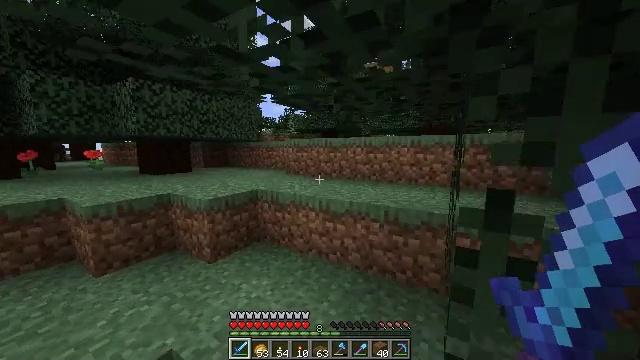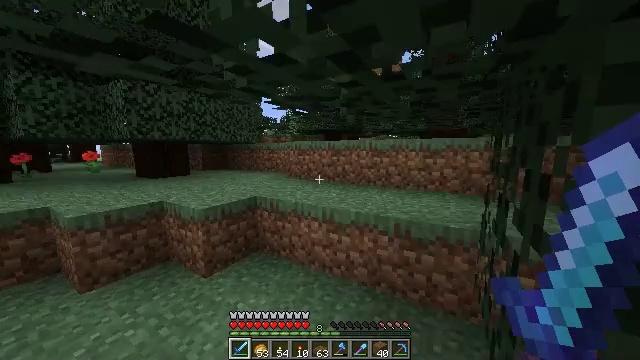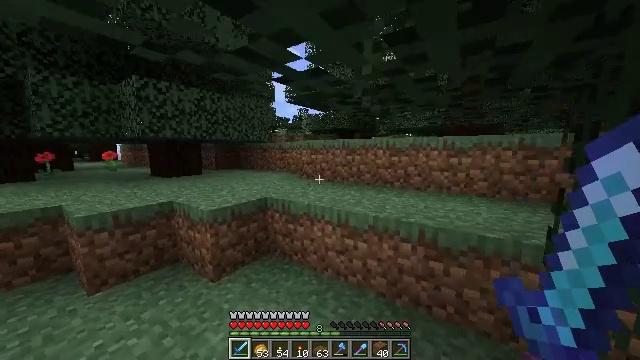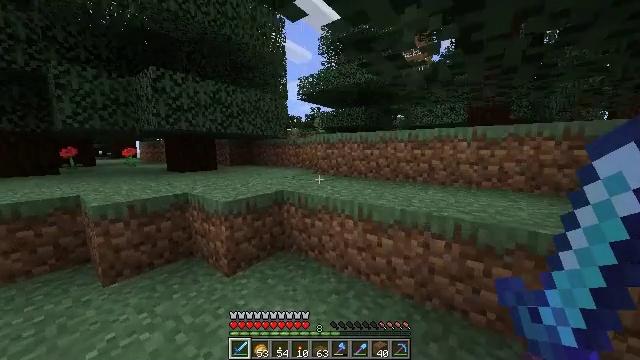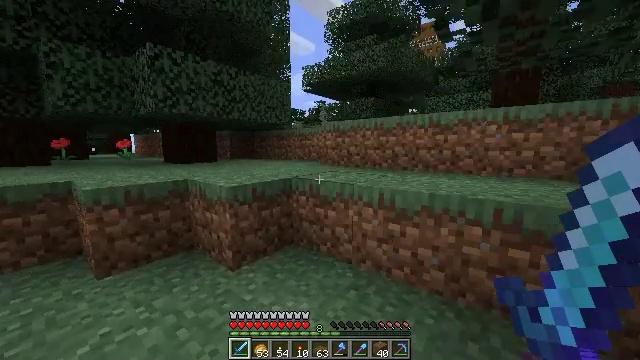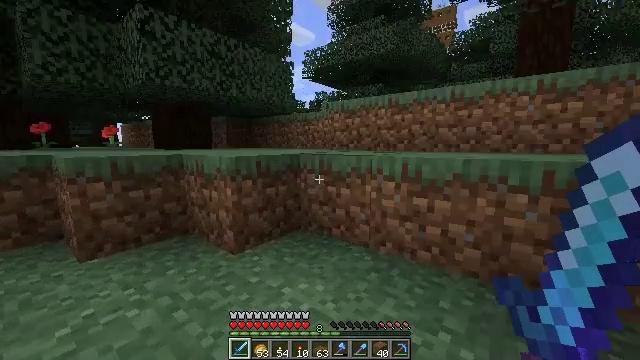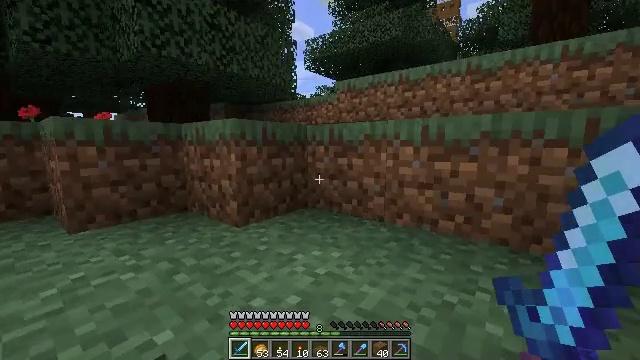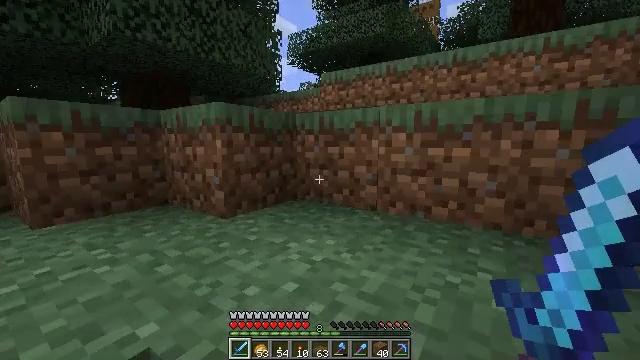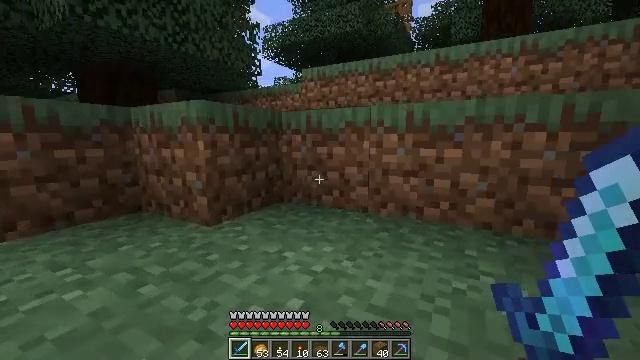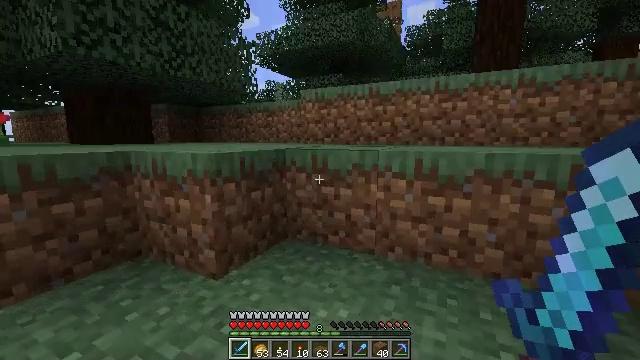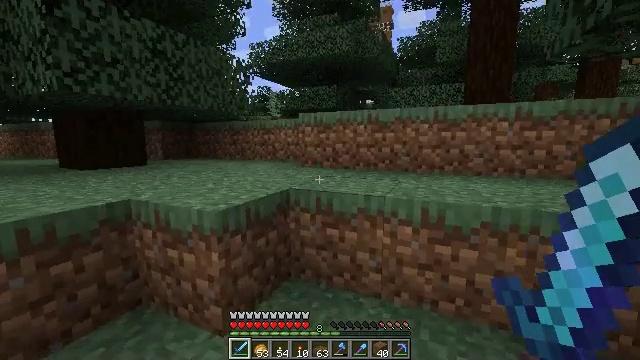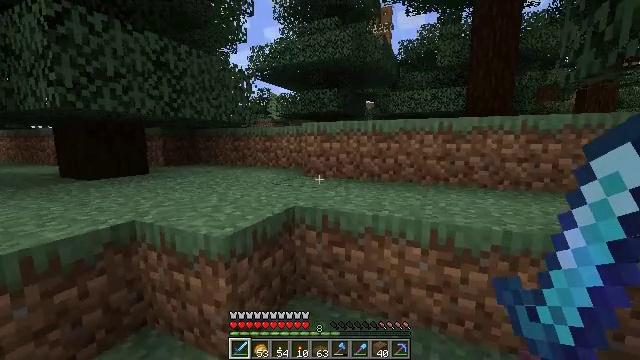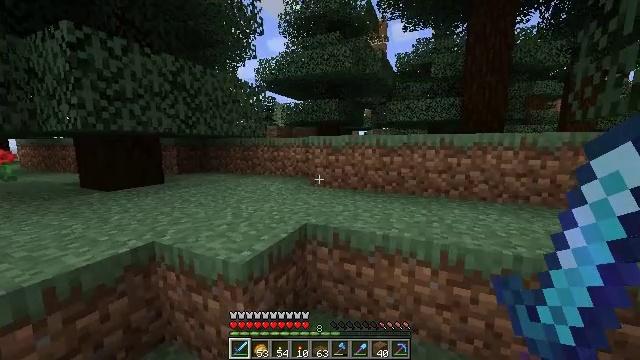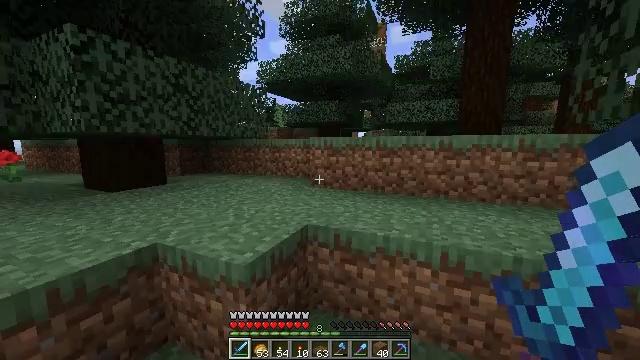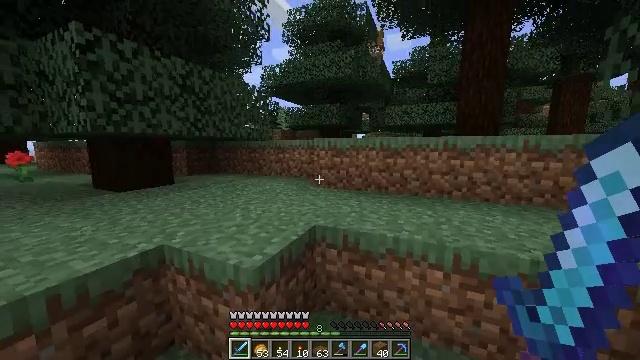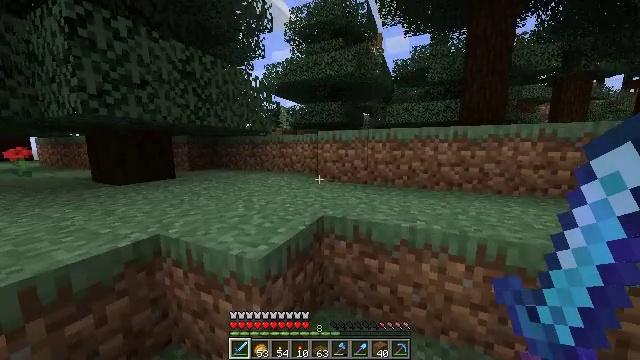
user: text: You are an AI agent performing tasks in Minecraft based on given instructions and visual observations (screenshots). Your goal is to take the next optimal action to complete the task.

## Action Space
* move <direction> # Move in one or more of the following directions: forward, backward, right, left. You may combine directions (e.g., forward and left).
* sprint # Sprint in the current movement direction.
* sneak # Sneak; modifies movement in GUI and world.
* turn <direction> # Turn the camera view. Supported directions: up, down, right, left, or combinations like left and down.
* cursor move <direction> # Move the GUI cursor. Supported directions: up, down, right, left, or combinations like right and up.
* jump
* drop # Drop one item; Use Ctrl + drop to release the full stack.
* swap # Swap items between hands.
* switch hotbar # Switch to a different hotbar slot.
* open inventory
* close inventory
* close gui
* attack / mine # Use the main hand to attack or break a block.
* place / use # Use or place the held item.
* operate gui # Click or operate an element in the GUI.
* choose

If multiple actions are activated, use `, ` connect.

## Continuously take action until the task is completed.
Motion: motion action
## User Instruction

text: Cut down the sugar cane stalks.
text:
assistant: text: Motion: move forward, sprint, jump
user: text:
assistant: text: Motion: move forward, sprint, turn left, jump
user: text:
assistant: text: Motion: move forward, sprint, turn left, jump
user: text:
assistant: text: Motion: move forward, sprint, jump
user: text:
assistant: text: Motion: move forward, jump
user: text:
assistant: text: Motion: move forward, jump
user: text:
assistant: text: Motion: move forward, turn right, jump
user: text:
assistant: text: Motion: move forward, sprint, turn right, jump
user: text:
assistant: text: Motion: move forward, sprint, turn right, jump
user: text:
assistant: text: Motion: move forward, sprint, turn right, jump
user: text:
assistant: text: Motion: move forward, sprint, jump
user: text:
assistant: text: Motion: move forward, sprint, jump
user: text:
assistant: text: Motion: move forward, jump
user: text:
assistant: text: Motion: move forward, jump
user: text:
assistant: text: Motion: move forward, jump
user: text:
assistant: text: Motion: move forward, sprint, jump
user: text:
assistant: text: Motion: move forward, sprint, jump
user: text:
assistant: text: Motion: move forward, sprint, jump
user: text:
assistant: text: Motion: move forward, sprint, jump
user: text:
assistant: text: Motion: move forward, sprint, jump
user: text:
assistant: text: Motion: move forward, jump
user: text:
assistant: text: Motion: move forward, jump
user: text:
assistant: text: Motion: move forward, jump
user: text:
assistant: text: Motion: move forward, jump
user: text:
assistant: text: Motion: move forward, sprint, jump
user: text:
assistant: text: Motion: move forward, sprint, jump
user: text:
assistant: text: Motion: move forward, sprint, jump
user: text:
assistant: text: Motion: move forward, sprint, jump
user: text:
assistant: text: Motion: move forward, sprint, jump
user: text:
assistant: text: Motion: move forward, jump